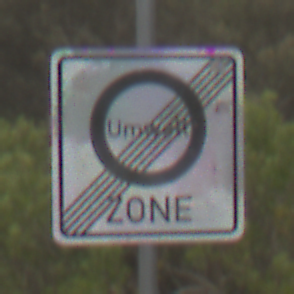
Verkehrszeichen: EndeUmweltzone
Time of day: Midday
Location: Outdoor (Nature)
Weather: Overcast
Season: NotSpecified
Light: Natural